Field crop: maize
Growth stage: 2
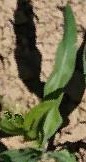
Species: maize